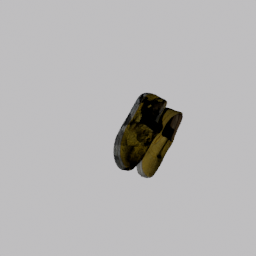
Label: people